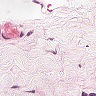
Metastatic tissue present: no